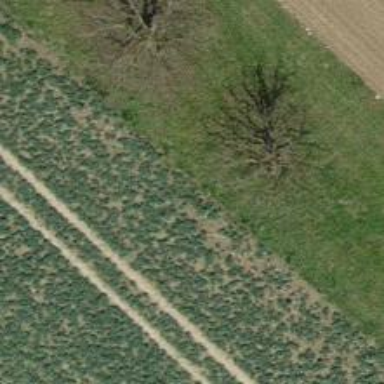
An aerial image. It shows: Mixed-leaf deciduous tree in its natural environment.